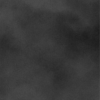
Label: dusty